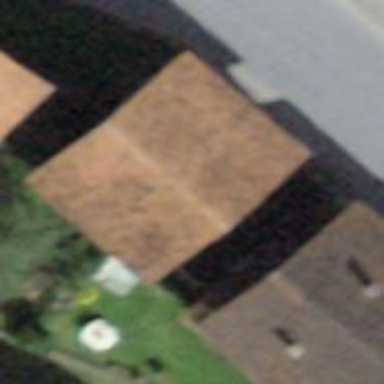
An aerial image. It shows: Simple house.